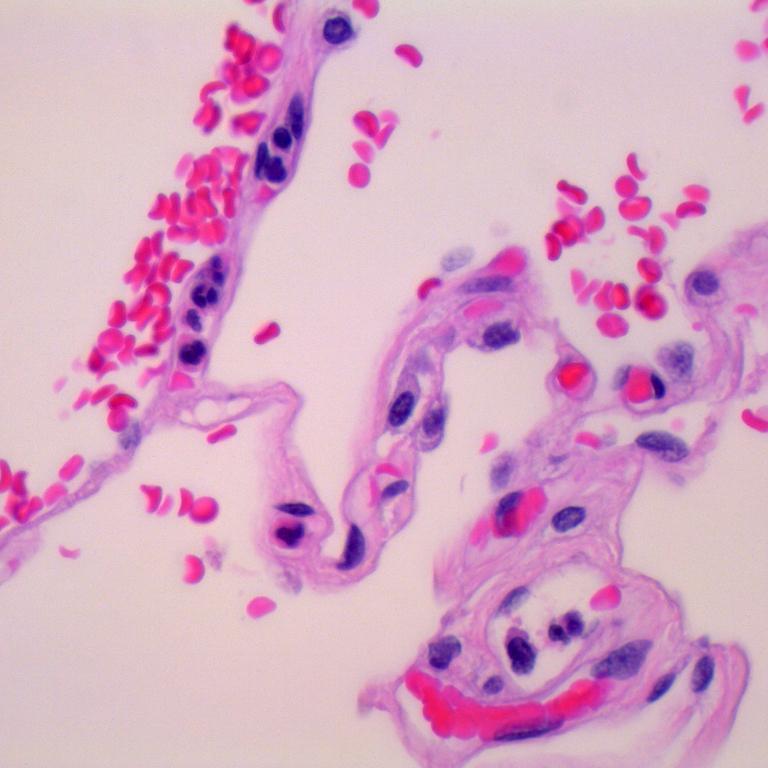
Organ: lung
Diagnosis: benign